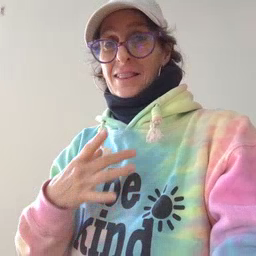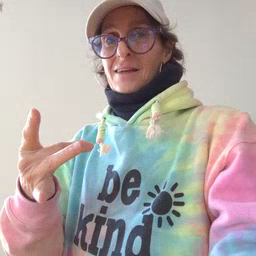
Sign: like